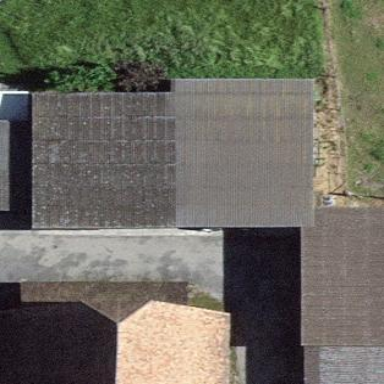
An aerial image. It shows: Shed.